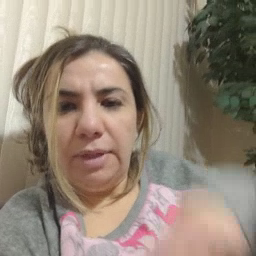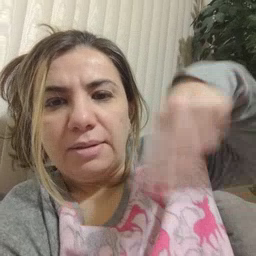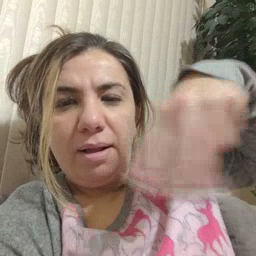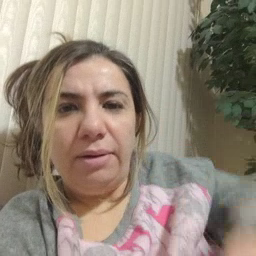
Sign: dance